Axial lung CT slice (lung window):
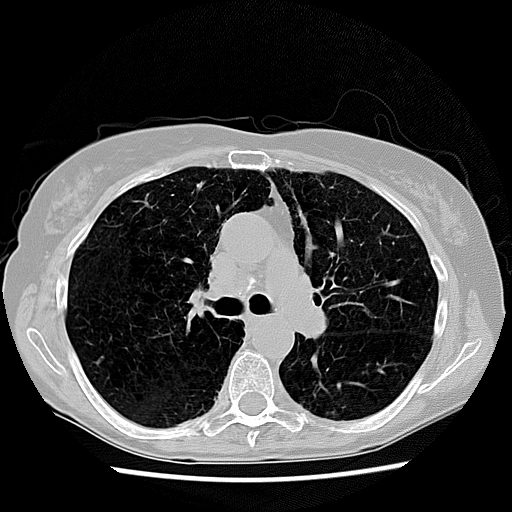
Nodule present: no